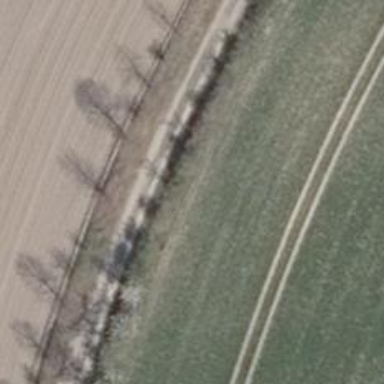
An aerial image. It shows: Row of trees in natural setting.